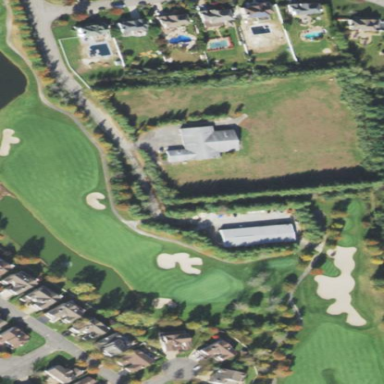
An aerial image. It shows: Grassy area designated as golf fairway.